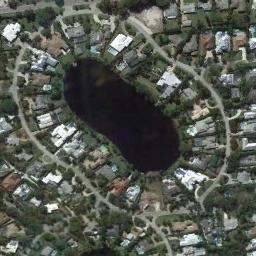
Label: residential